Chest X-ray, AP view. Patient: 52 years old, sex M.
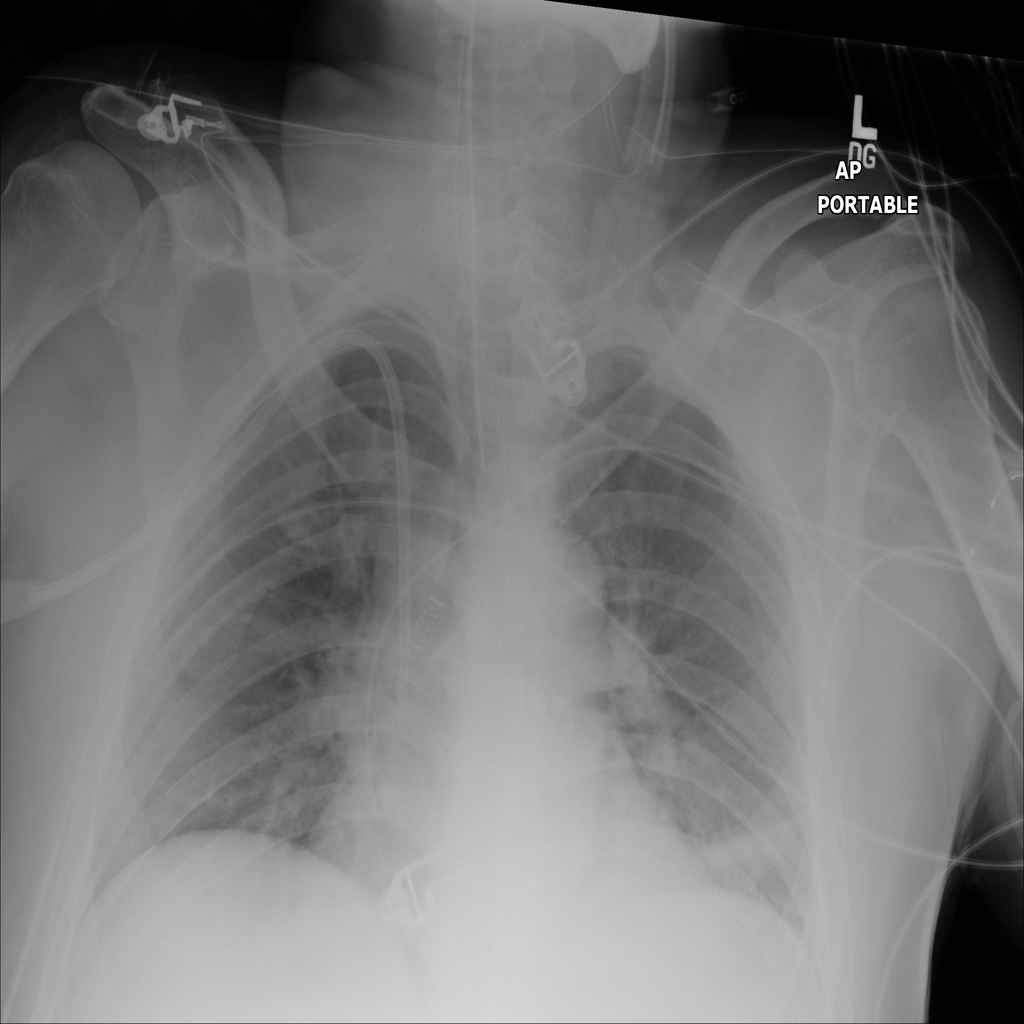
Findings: Atelectasis, Edema